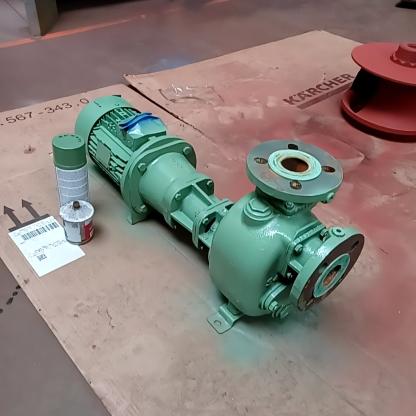
Klasa: inne